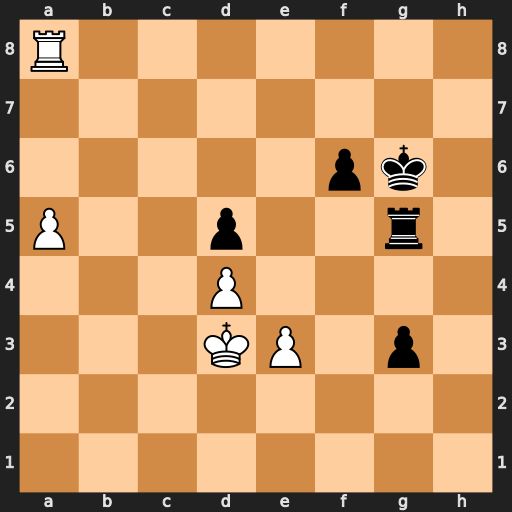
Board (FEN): R7/8/5pk1/P2p2r1/3P4/3KP1p1/8/8
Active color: w
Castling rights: -
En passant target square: -
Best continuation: Rg8+ Kf5 Rxg5+ Kxg5 Ke2